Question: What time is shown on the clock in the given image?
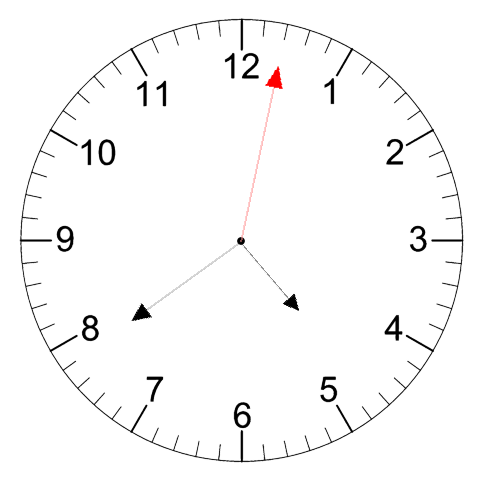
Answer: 04:39:02